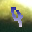
Label: 4